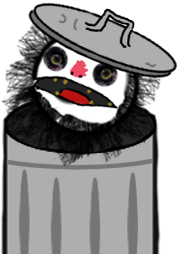
Label: 5_Doomer